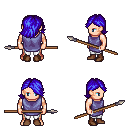
a pixel art fantasy rpg character, male body template, human, light skin, chain tabard jacket, white pants, blue swoop hairstyle, brown shoes, spear, four views (front, back, left, right), 2x2 character sprite sheet, small pixel art, hard edges, no anti-aliasing